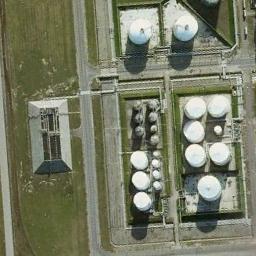
Label: storage tanks